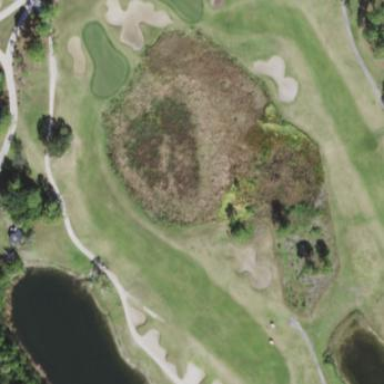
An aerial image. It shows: Grassy area designated as golf fairway.